Interaction volume radius: 5 \u00c5
Interaction volume height: 20 \u00c5
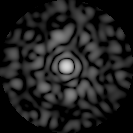
Disorder parameter: 0.8172